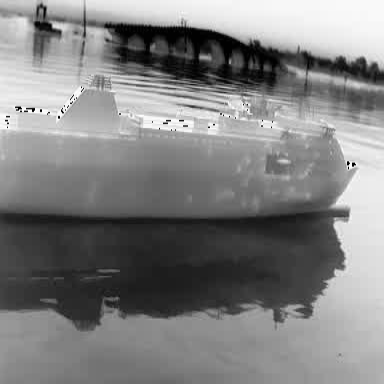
There are two objects shown in the infrared image, including a container_ship, and a liner.